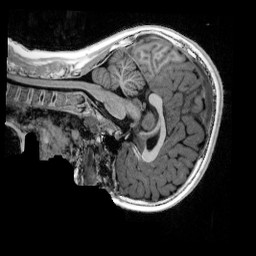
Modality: UNIT1_denoised
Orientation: sagittal
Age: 8
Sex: female
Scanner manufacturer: siemens
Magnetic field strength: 3 T
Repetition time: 4 s
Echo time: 0.00303 s